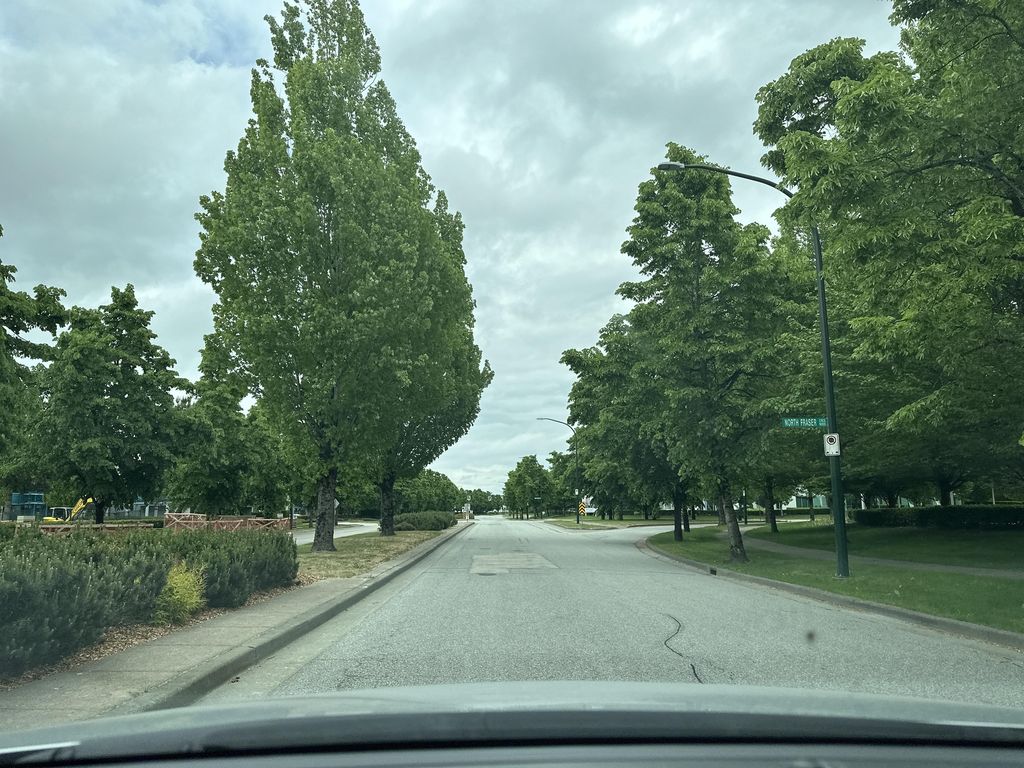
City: vancouver